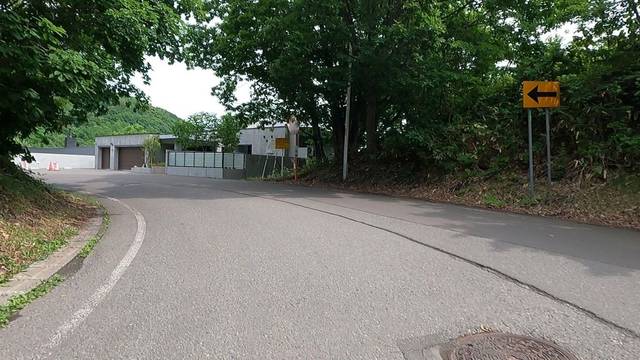
Region: Japan
Coordinates: 43.054, 141.291